Question: I've created a CellTable and works correctly but when I try to insert a new row with no element or white spaces looks like this.

Thanks in advance.
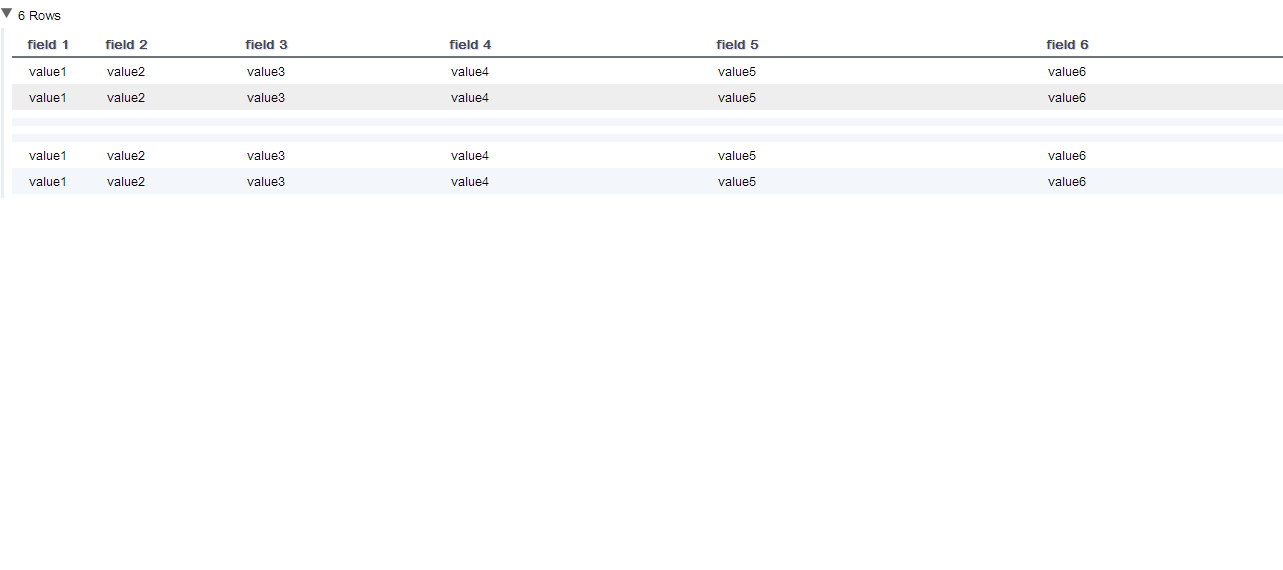
Answer: If you just insert empty rows, height will be smaller than other rows. Use CSSResource and style the 'tr' with proper height.